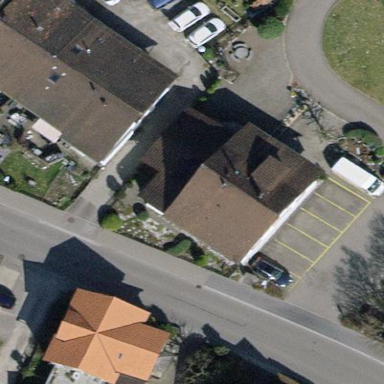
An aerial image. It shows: Terrace building.